Question: I'm attempting to create something with a similar layout to <URL> schedule page.
See attached screenshot also.
.
So what I need is:
- "Categories" across the top of the scheduler (Vertical dividers).
- "Timeslots (07:00 07:30, etc..)" down the left of the scheduler.
User's can then add events via modal screens and assign them "Timeslots" and "Categories".
They should then appear in the Schedule in the appropriate locations.
The above mentioned example appears to be using Dojo.
I found <URL> calendar widget but am unsure of how to get it to represent "Categories" across the top when using the "Day" view.
Is this possible with the dojo calendar widget? (I've never worked with Dojo before)
Any suggestions as to other frameworks or example's that would provide me with this functionality would be very welcome also.
I've looked at JQuery's fullCalendar plugin and it doesn't seem to provide this functionality (Would be great if someone could prove me wrong!).
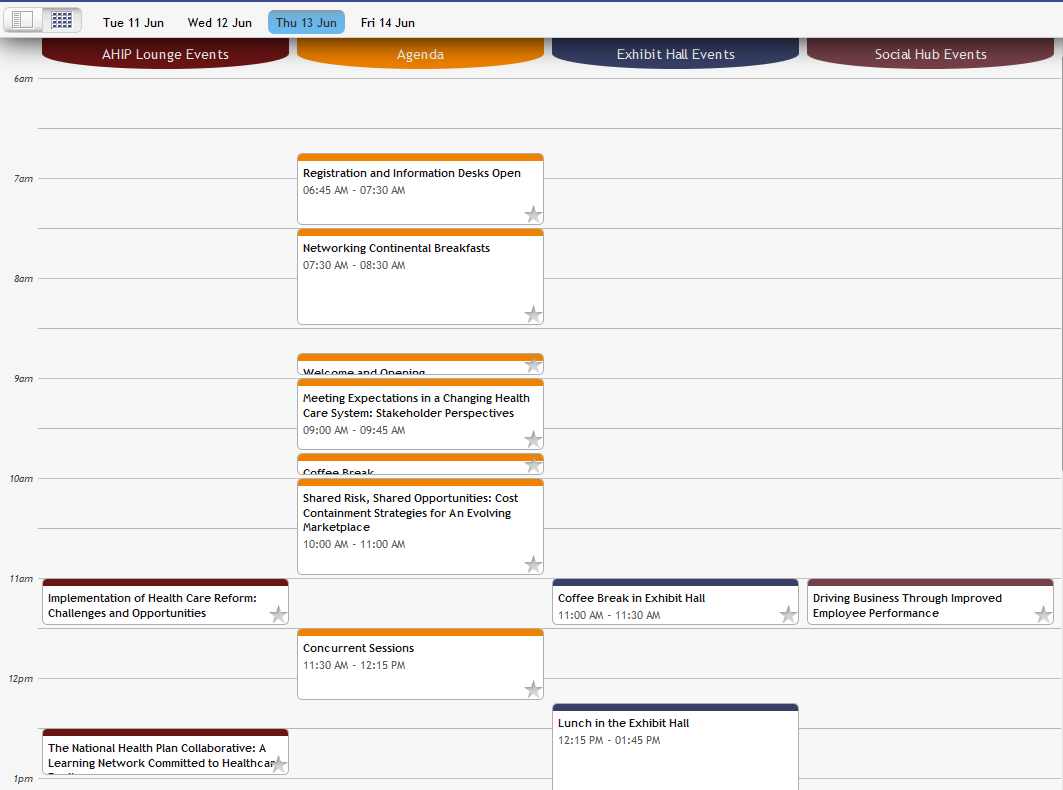
Answer: After looking at Dojo's widget documentation I think the Sub-Column display is what you are looking for. So each Calendar in this case will represent a category. <URL>.
I don't think FullCalendar is capable of the category layout, but I think its cool enough to request: <URL>
Hope that helps!